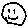
Label: smiley face